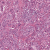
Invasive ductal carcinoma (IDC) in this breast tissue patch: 1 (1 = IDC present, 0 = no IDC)